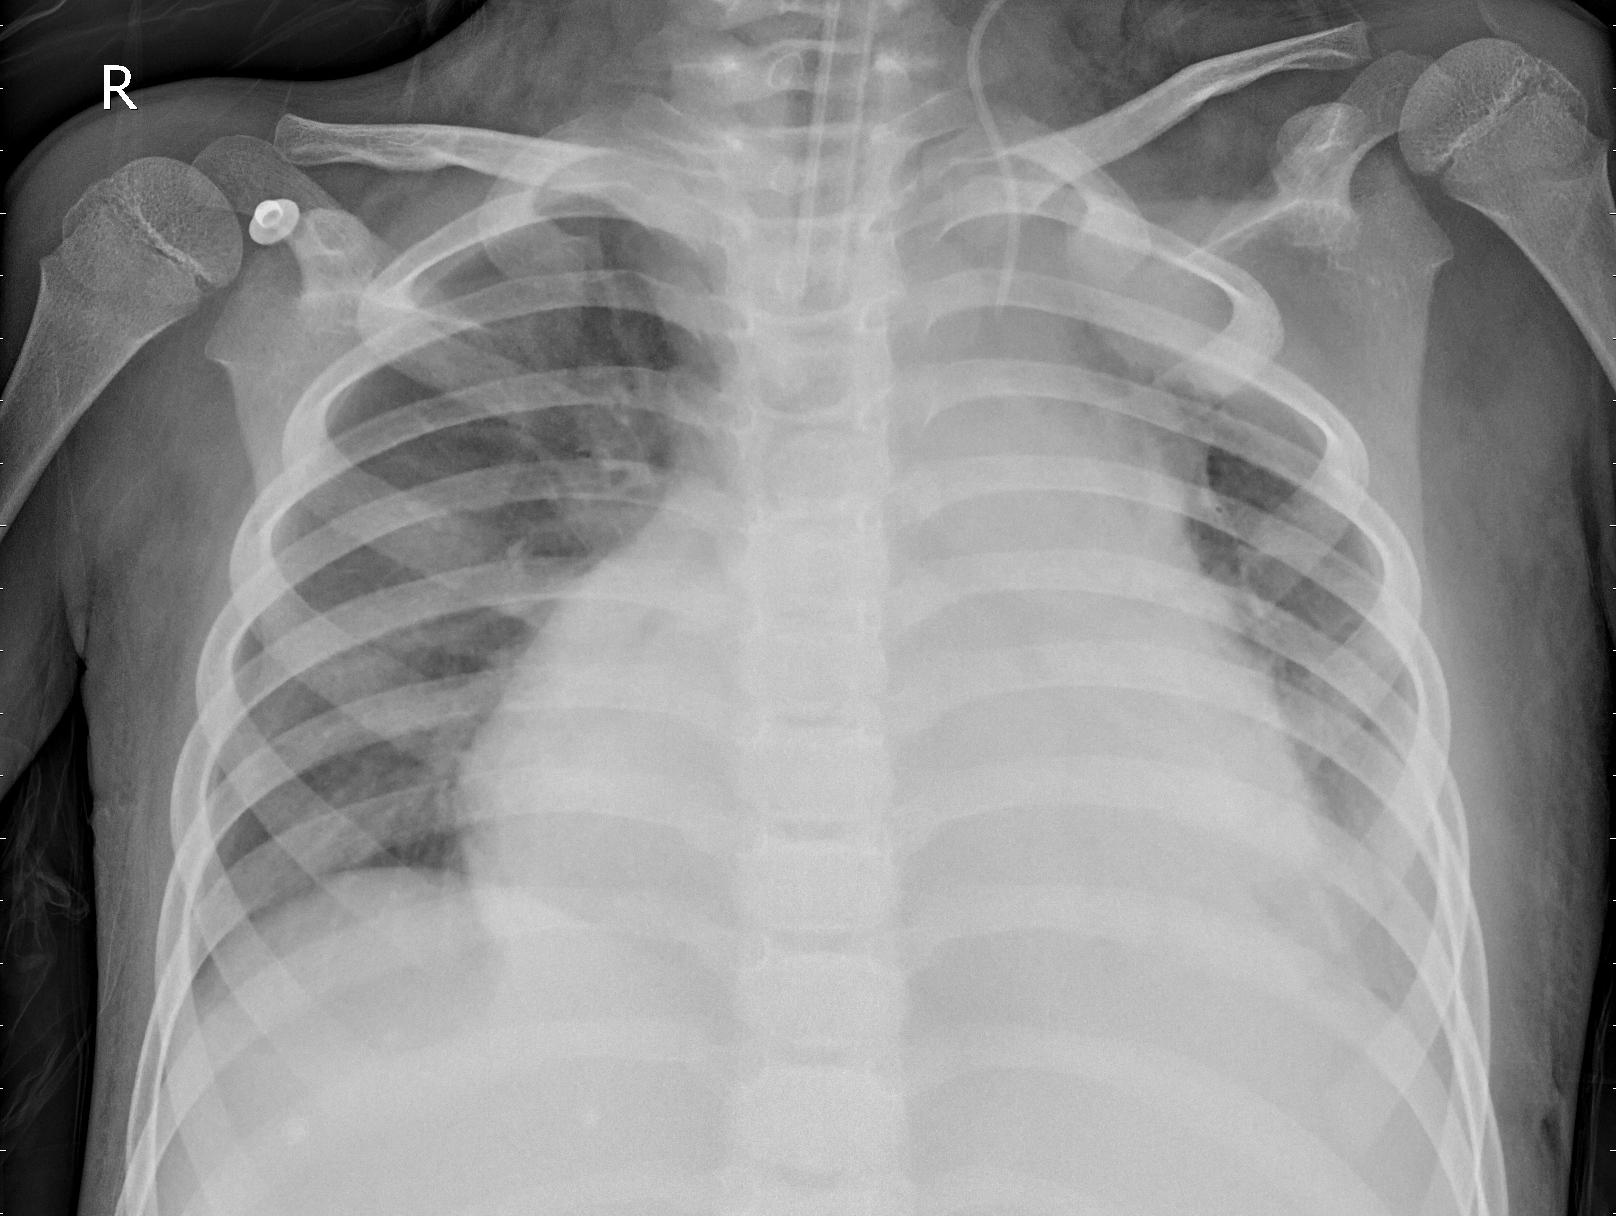
Diagnosis: PNEUMONIA